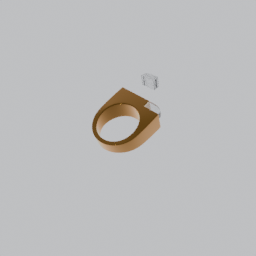
Label: electronics